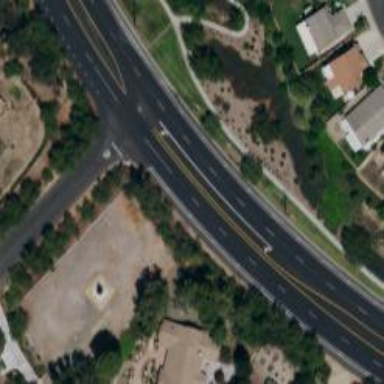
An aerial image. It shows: Secondary road with asphalt surface and separate sidewalk.